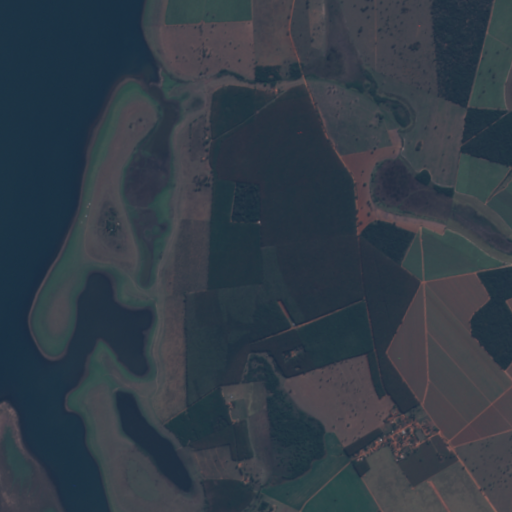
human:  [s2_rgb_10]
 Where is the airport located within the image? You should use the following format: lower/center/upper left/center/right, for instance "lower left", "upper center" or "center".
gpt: The airport is located in the lower right of the image.
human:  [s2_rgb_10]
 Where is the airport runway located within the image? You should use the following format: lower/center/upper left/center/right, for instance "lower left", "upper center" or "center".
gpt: The airport runway is located in the lower right of the image.
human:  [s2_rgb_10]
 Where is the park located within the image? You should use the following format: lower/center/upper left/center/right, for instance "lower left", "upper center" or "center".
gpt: The park is located in the lower right of the image.
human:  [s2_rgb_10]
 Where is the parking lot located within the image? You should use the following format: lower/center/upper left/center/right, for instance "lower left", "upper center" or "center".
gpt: There is no parking lot in the image.